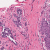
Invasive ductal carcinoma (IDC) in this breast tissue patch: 0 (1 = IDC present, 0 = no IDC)